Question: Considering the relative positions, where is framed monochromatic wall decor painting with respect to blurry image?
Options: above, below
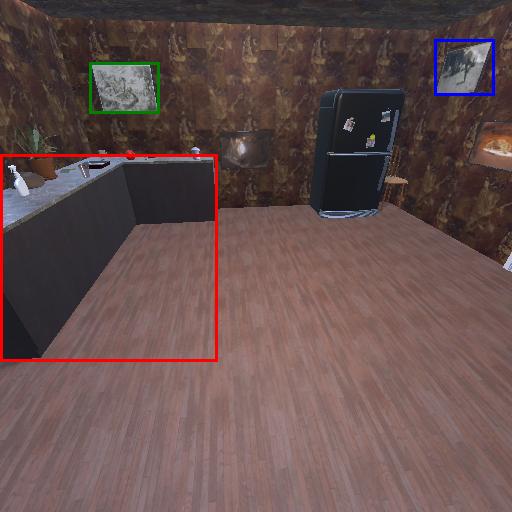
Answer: above